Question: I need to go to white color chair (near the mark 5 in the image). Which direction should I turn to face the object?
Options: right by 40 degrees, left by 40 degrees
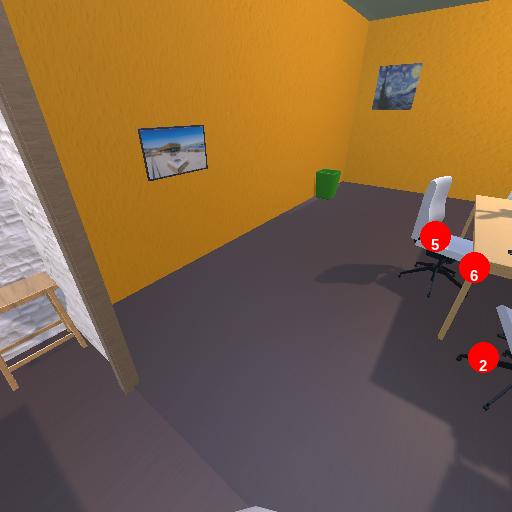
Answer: right by 40 degrees